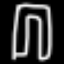
Label: pants